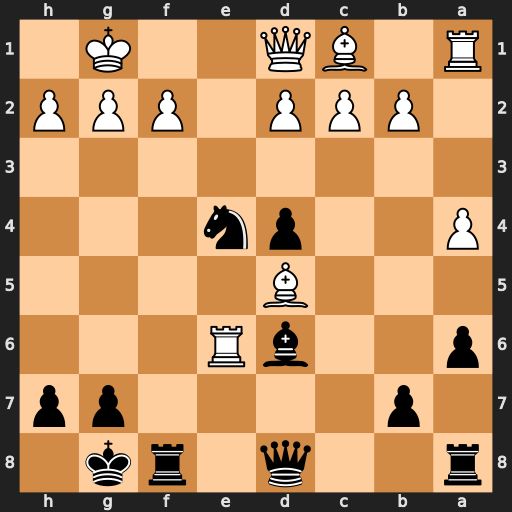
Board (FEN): r2q1rk1/1p4pp/p2bR3/3B4/P2pn3/8/1PPP1PPP/R1BQ2K1
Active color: b
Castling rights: -
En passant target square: -
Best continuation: Bxh2+ Kxh2 Qxd5